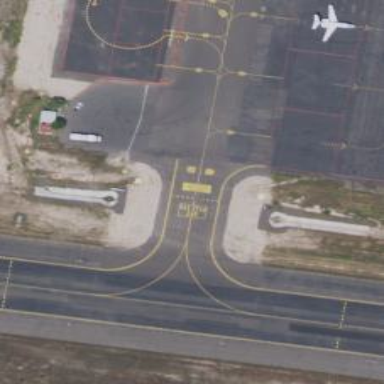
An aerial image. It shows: Image of taxiway at airport.